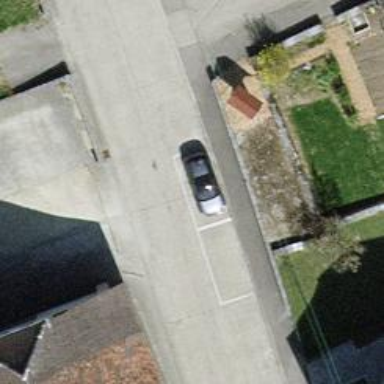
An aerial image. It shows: Tertiary road.